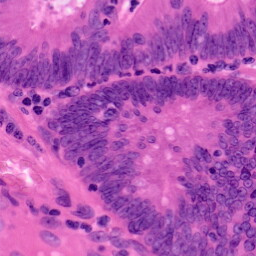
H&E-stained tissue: Colon